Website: lowes
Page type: stored-credit-cards
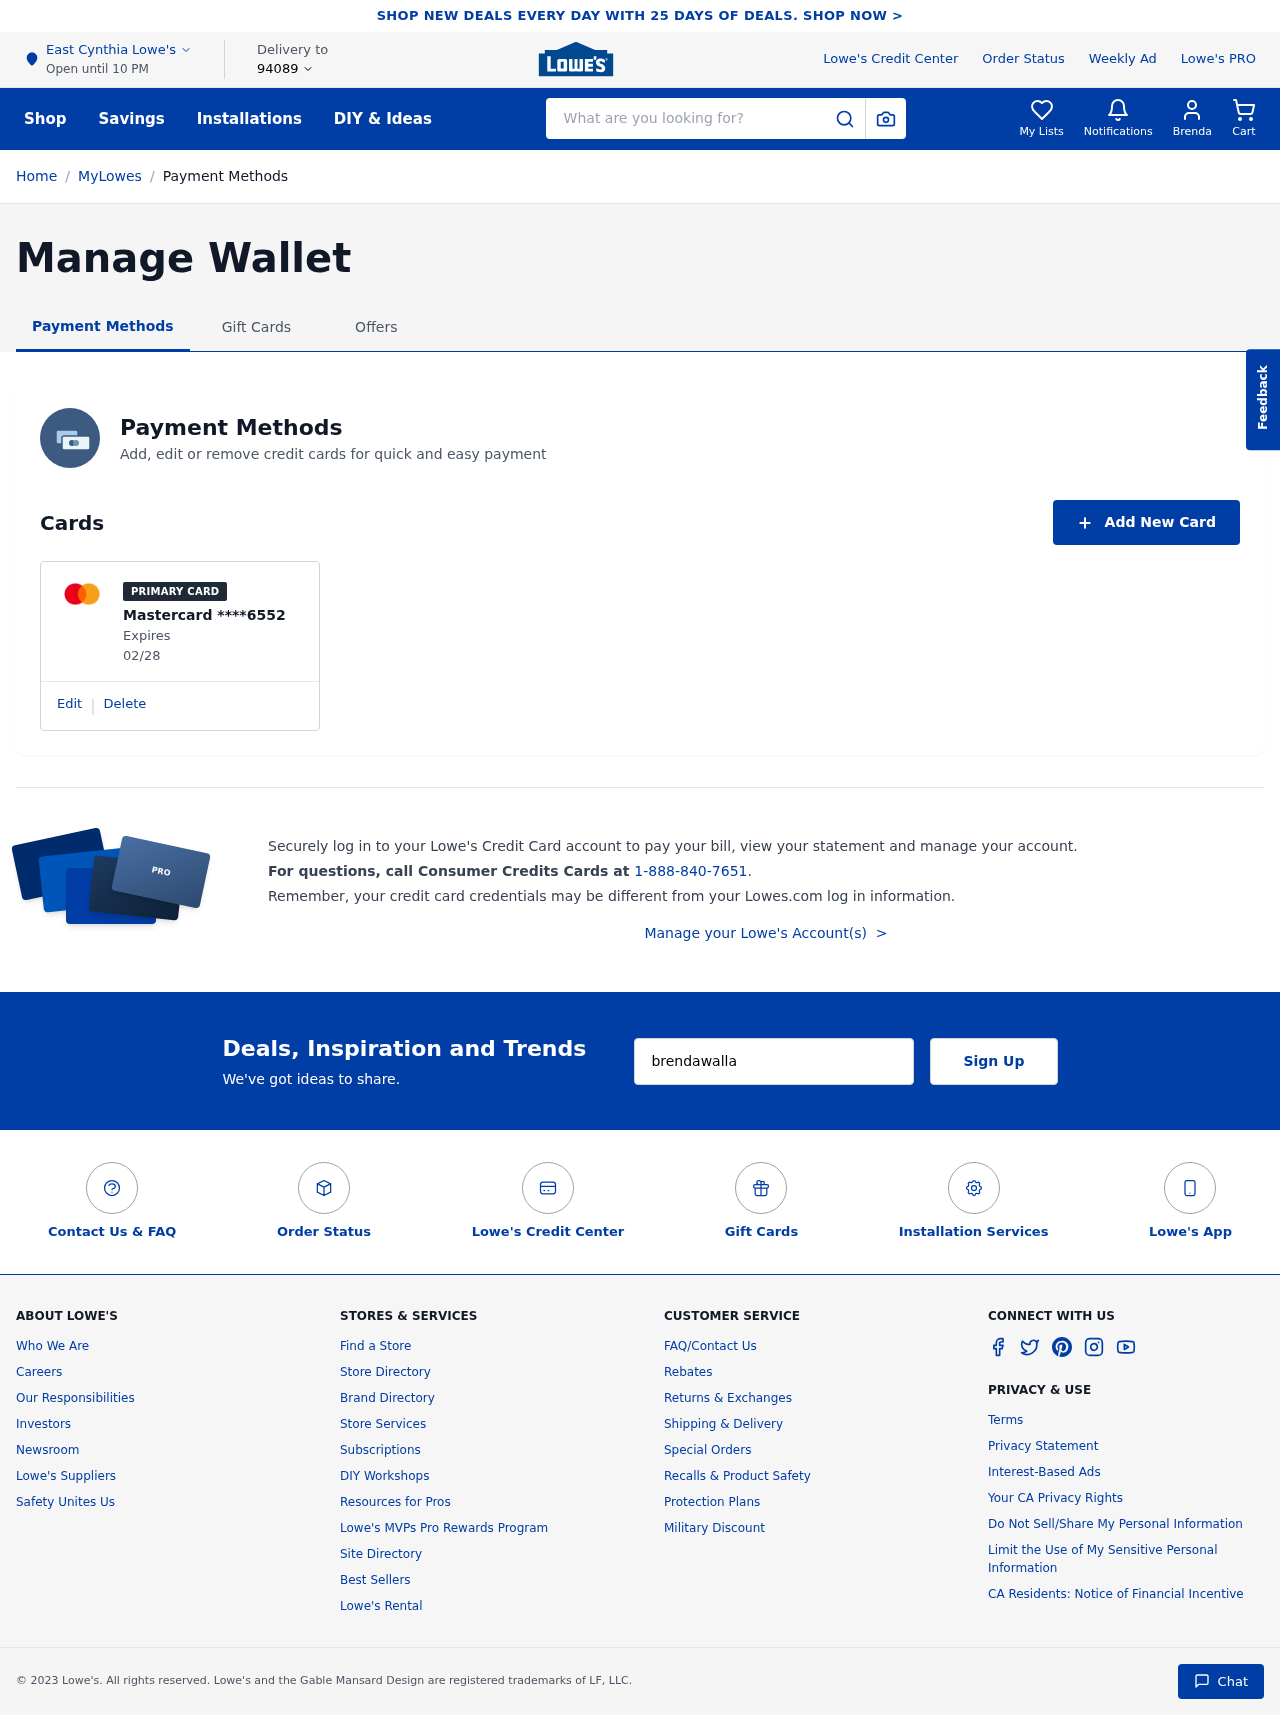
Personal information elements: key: PII_CARD_EXPIRY
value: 02/28
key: PII_CARD_LAST4
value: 6552
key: PII_CARD_TYPE
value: Mastercard
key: PII_CITY
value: East Cynthia
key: PII_EMAIL
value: brendawallace@hotmail.com
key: PII_FIRSTNAME
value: Brenda
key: PII_POSTCODE
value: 94089
Search elements: key: HEADER_SEARCH
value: What are you looking for?